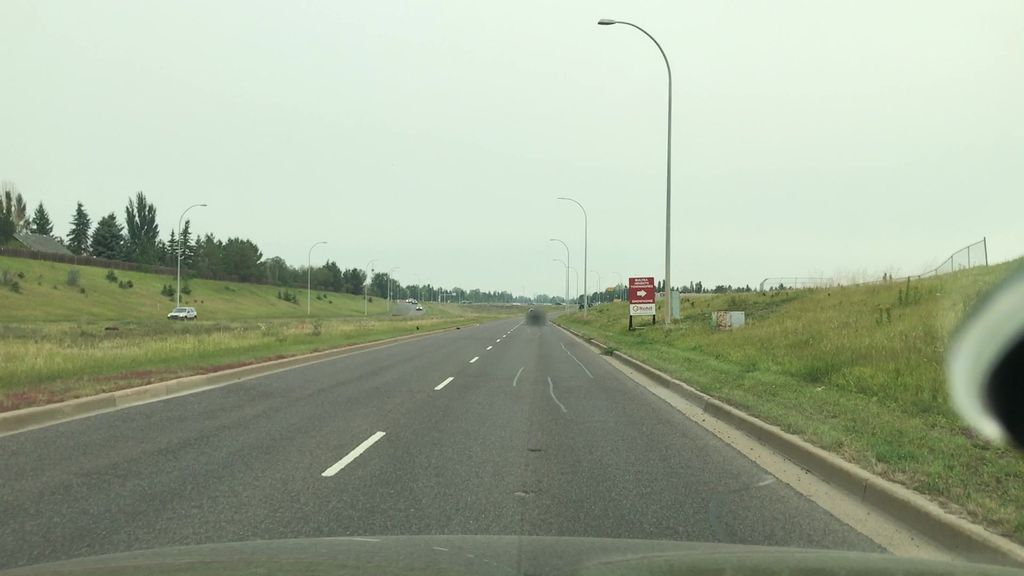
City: edmonton